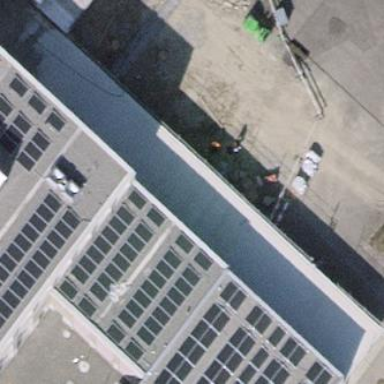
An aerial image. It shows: View of roof of building.